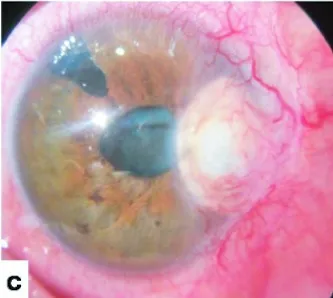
(c) Healed corneal perforation (sclera patch in place) and pseudo-pterygium at 12 weeks' follow-up.
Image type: medical_photograph (other_medical_photograph)